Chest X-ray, AP view. Patient: 20 years old, sex M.
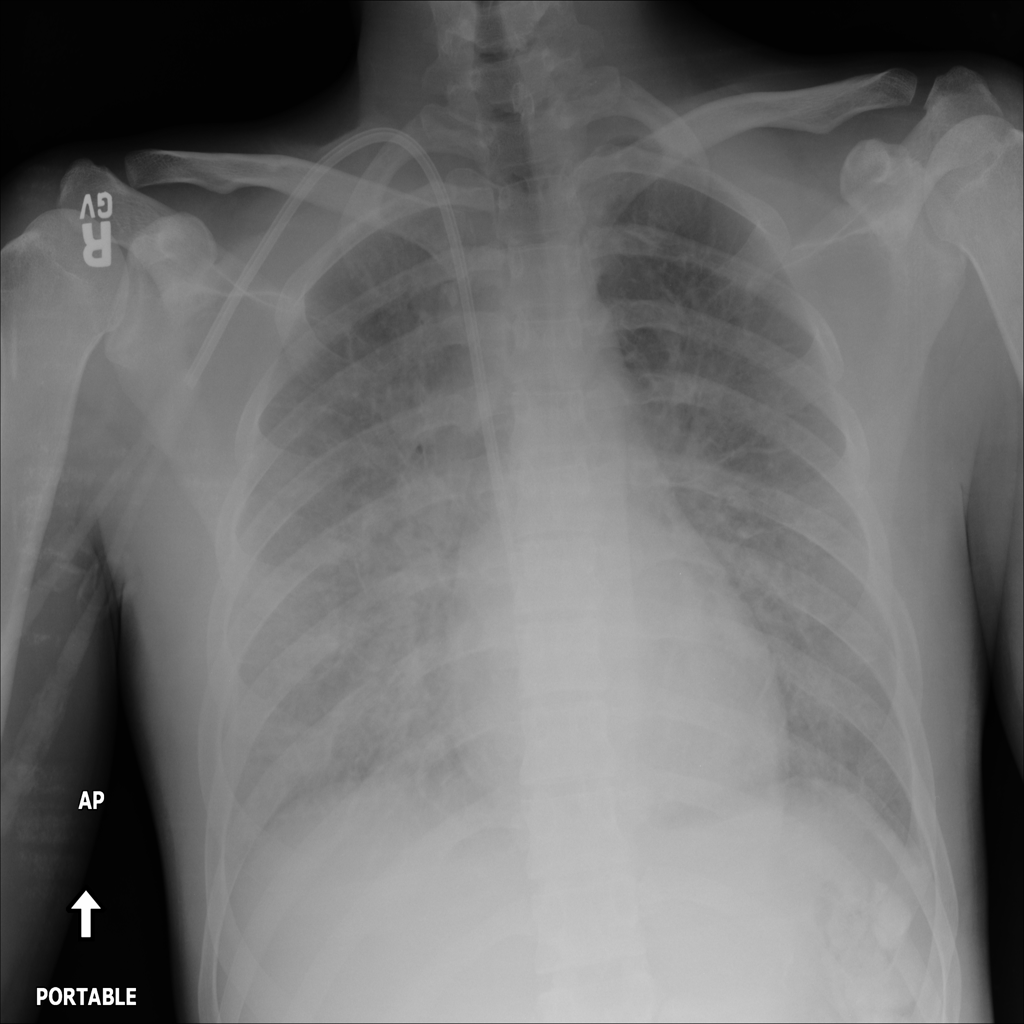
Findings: Infiltration